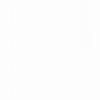
Label: dusty